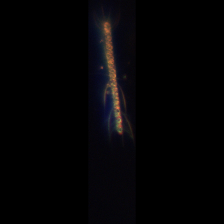
Taxon: Chaetoceros
Group: Diatoms